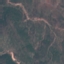
Label: HerbaceousVegetation